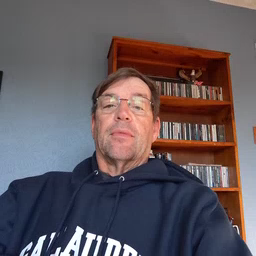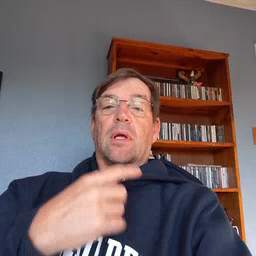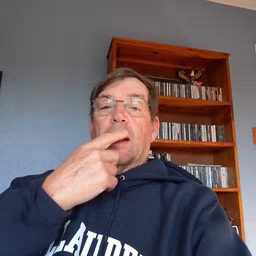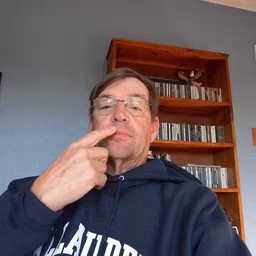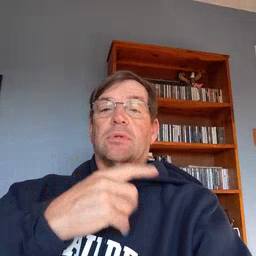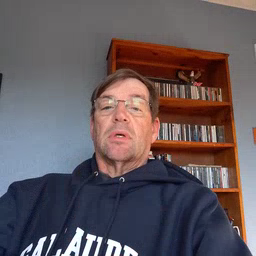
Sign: lips